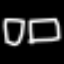
Label: square